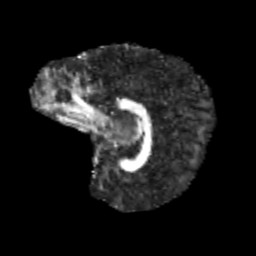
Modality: FA
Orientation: sagittal
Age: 13
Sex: male
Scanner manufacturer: siemens
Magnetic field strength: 3 T
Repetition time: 3.8 s
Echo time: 0.07 s